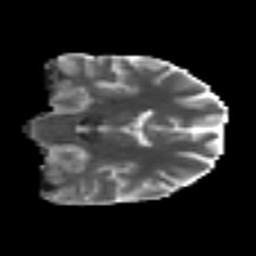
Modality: MD
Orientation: coronal
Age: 35
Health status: ill
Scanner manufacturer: philips
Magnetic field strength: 3 T
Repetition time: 9 s
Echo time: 0.127 s